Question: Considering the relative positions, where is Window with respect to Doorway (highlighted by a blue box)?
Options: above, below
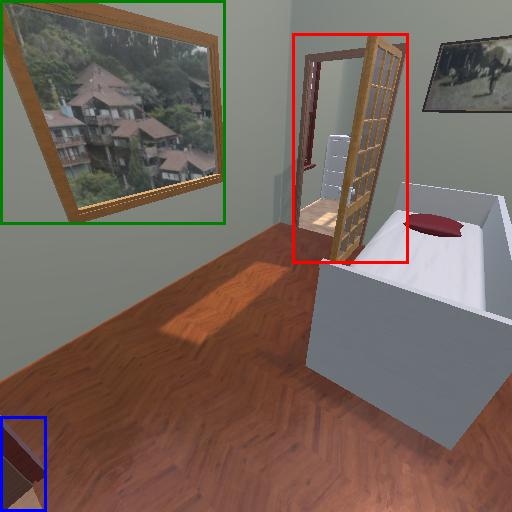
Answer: above